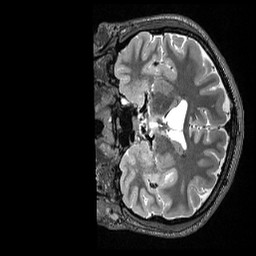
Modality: T2w
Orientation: coronal
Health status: healthy
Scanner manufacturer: siemens
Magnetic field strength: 3 T
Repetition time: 3.2 s
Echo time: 0.565 s